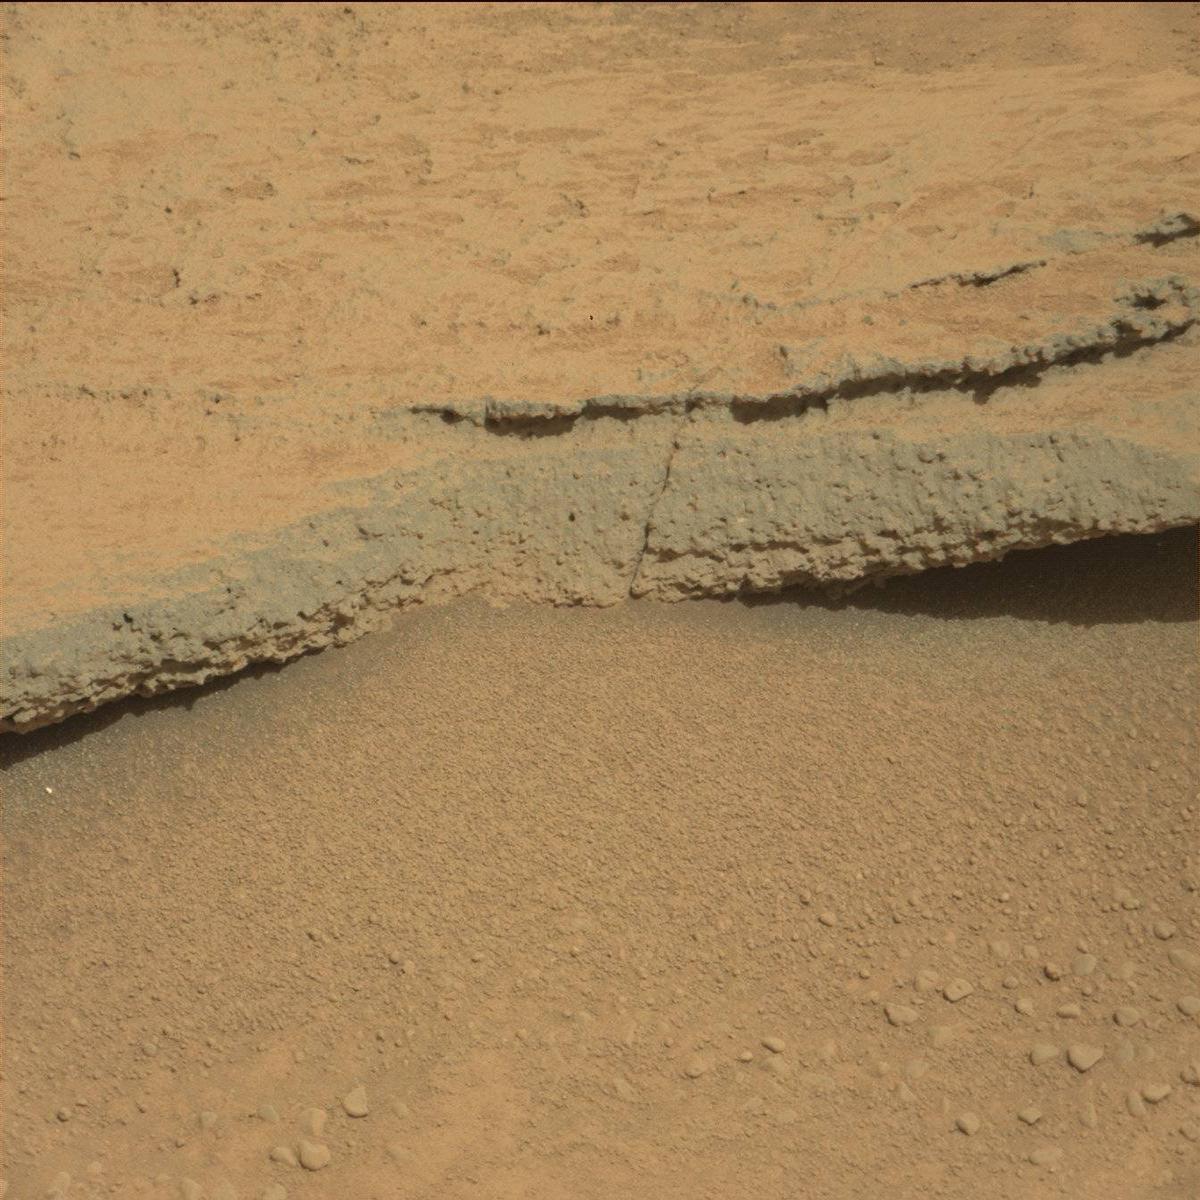
Terrain classes present: Bedrock, Sand / Soil